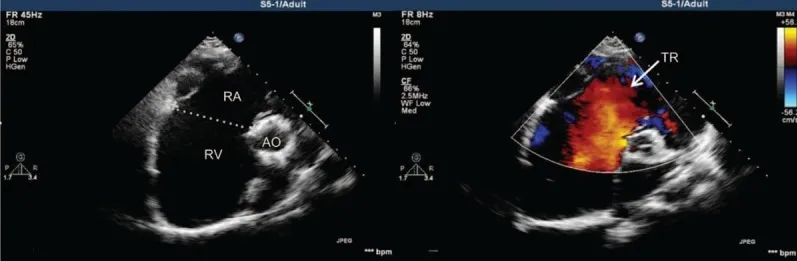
Preoperative echocardiography showing enlargement of the right chamber and severe tricuspid regurgitation. These images come from Case 1 and are representative of all 3 cases in this series. RA = right atrium, RV = right ventricle, TR = tricuspid regurgitation.
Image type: radiology (ultrasound)